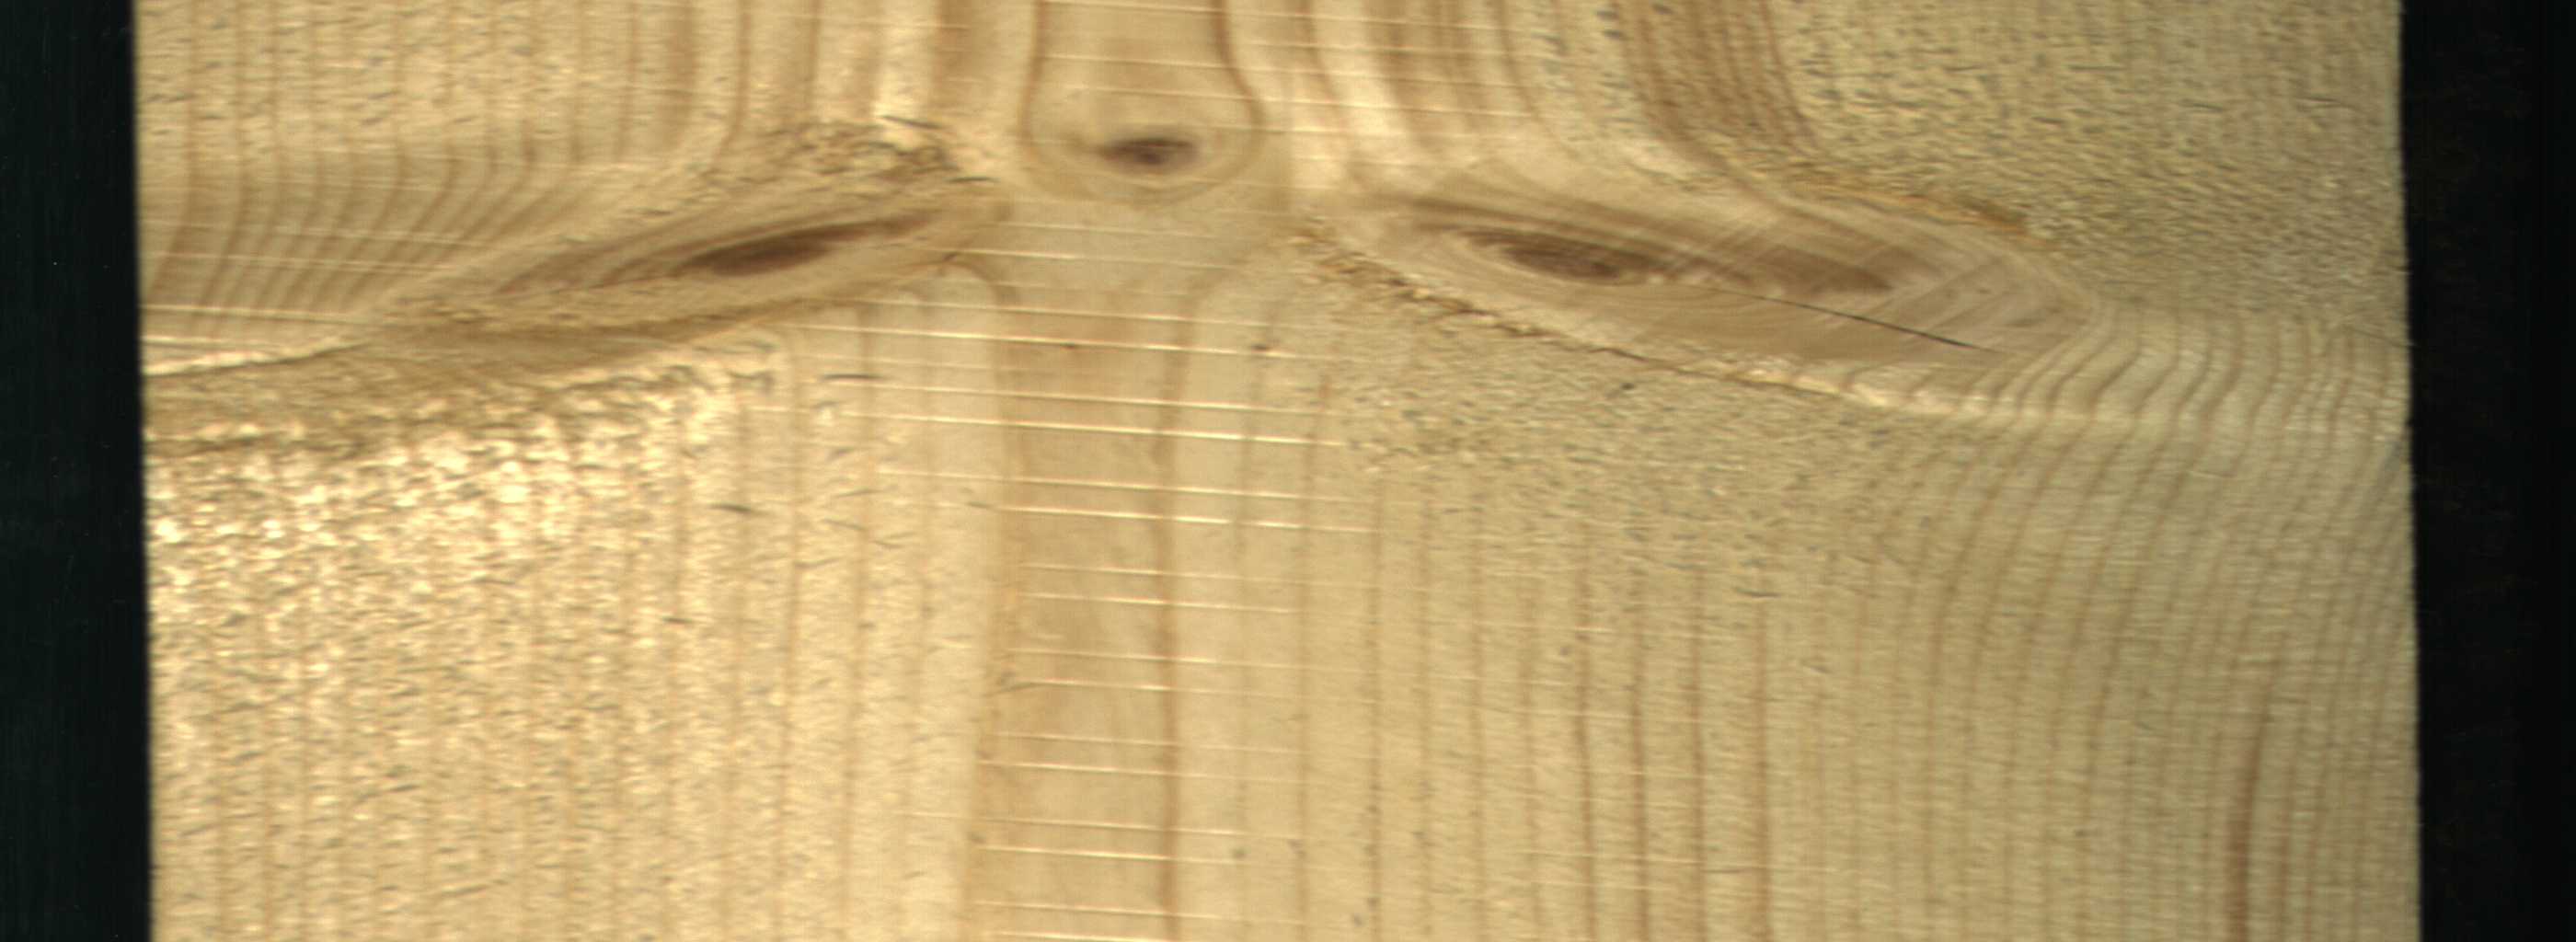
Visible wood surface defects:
Live_Knot
Live_Knot
Live_Knot